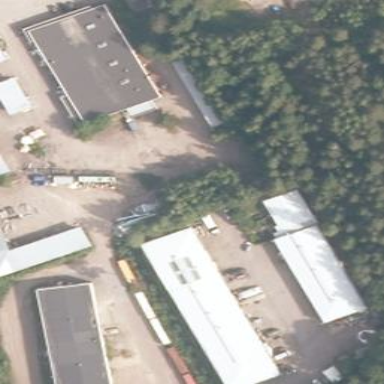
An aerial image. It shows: Commercial building.